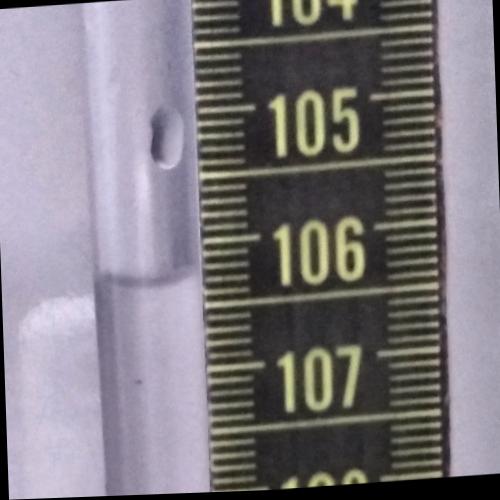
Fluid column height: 106.3 cm